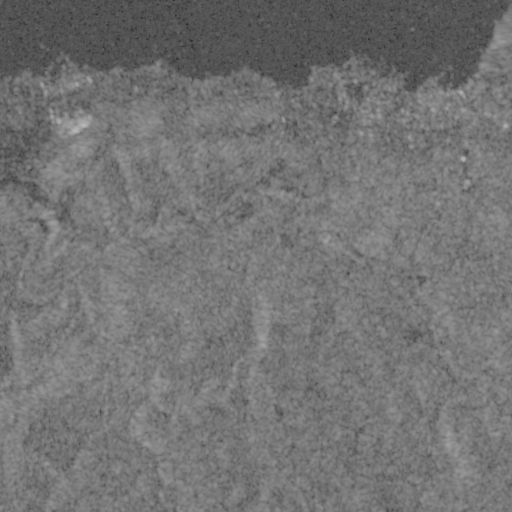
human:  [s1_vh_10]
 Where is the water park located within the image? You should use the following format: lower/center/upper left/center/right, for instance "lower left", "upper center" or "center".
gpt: The water park is located in the upper right of the image.
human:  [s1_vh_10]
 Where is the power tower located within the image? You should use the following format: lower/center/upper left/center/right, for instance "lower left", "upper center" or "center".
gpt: There is no power tower in the image.

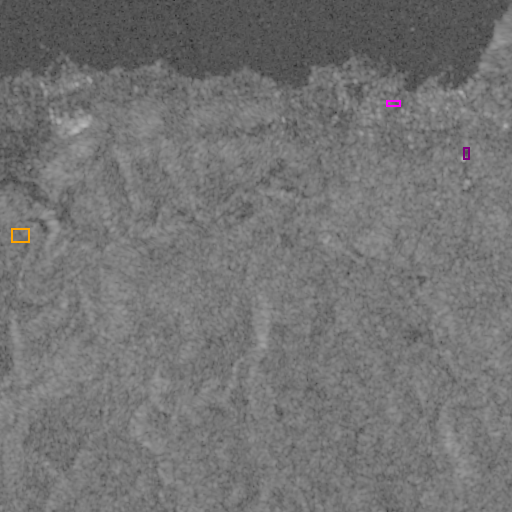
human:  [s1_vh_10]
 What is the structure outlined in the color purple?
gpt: The structure outlined in purple is a park.
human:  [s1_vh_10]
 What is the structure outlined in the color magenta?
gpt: The structure outlined in magenta is a parking lot.
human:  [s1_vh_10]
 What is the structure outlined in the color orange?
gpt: The structure outlined in orange is a solar farm.
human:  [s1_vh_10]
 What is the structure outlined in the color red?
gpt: There is no red outline.